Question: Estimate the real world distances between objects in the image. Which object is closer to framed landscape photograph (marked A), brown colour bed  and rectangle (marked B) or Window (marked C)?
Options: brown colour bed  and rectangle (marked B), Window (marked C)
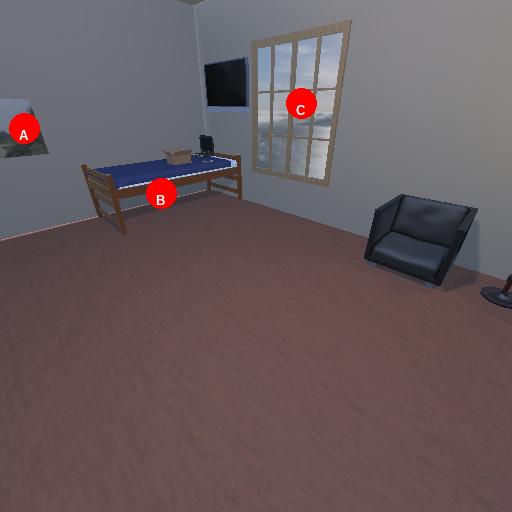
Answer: brown colour bed  and rectangle (marked B)